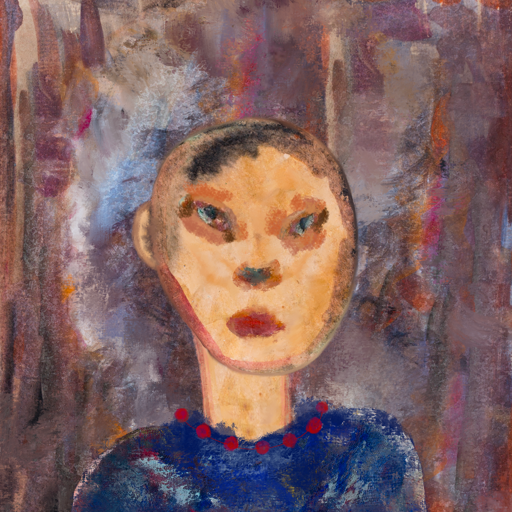
Background: Hypocrite, Head And Neck Front: Childish, Face Front: Boggyland, Bust: Irani, Hair Front: Blank, Head Accessory: Blank, Second Necklace: Blank, Necklace: Irani_3, Baby: Blank